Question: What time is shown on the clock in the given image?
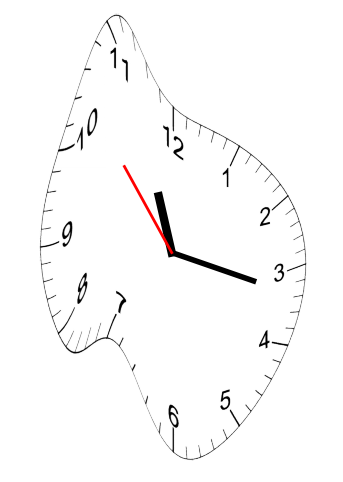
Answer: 11:16:53